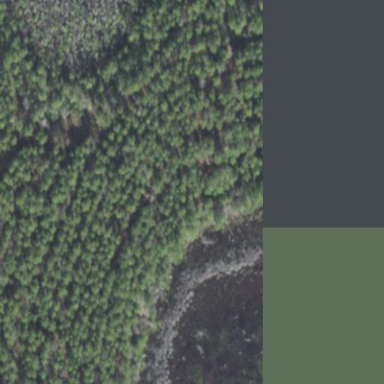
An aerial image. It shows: Forest with needle-leaved trees.